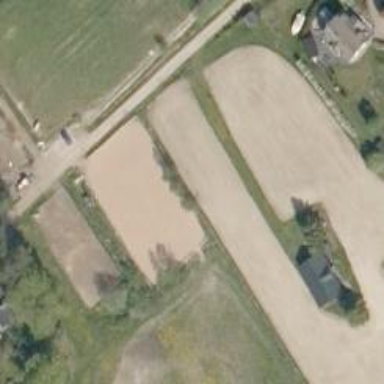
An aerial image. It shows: Fence surrounding equestrian pitch for leisure land activities.